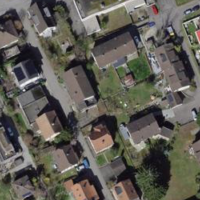
EUNIS habitat code: 54
Species observed at this site:
Turdus merula